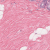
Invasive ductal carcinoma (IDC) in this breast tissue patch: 0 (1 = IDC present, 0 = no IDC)